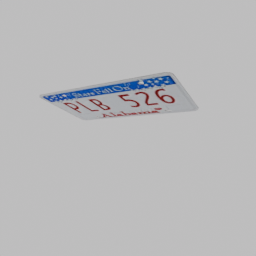
Label: mechanical